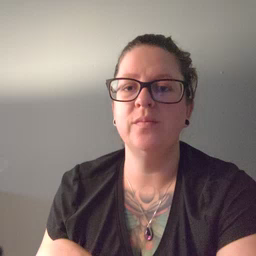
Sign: mouth